This plot shows a bearing's acceleration signal over time (raw waveform). Diagnose the bearing from this image, choosing from: normal, inner_race, outer_race, ball.
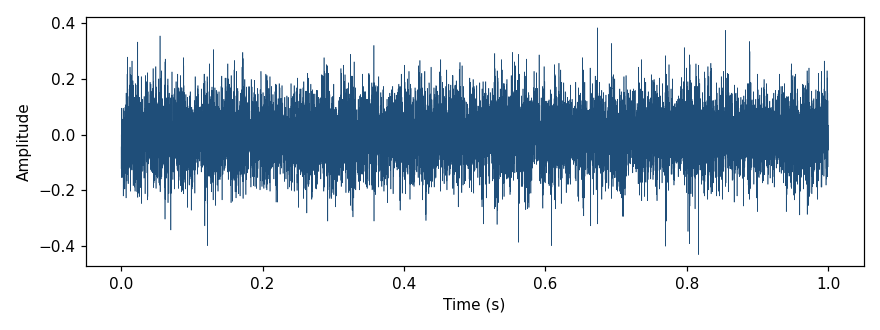
Answer: outer_race